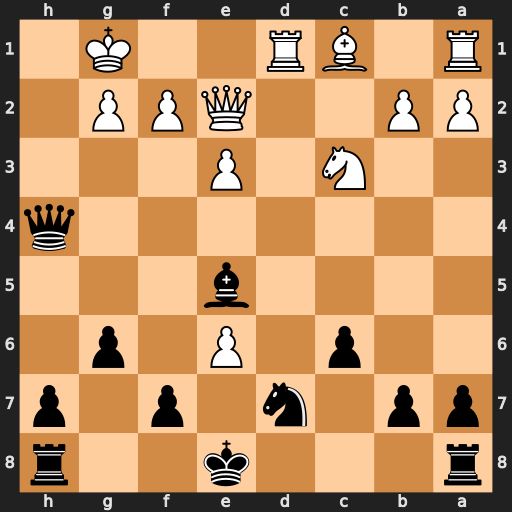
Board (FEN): r3k2r/pp1n1p1p/2p1P1p1/4b3/7q/2N1P3/PP2QPP1/R1BR2K1
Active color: b
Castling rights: kq
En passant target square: -
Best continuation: Qh2+ Kf1 Qh1#